Question: I have data for all the time I've spent coding. This data is represented as a dictionary where the key is the date and the value is a list of tuples containing the time I started a coding session and how long the coding session lasted.
I have successfully plotted this on a <URL> using the below code, where the y-axis is the date, the x-axis is the time in that day and each broken bar is an individual session.
'''
for i,subSessions in enumerate(sessions.values()):
plt.broken_barh(subSessions, (i,1))
months = {}
start = getStartMonth()
for month in period_range(start=start,end=datetime.today(),freq="M"):
month = str(month)
months[month] = (datetime.strptime(month,'%Y-%m')-start).days
plt.yticks(list(months.values()),months.keys())
plt.xticks(range(0,24*3600,3600),[str(i)+":00" for i in range(24)],rotation=45)
plt.gca().invert_yaxis()
plt.show()
'''

I want to use this data to discover what times of the day I spend the most time coding, but it isn't very clear from the above chart so I'd like to display it as a line graph or heatmap where the y-axis is the number of days I spent coding at the time on the x-axis (or, in other words, how many sessions are present in that column of the above chart). How do I accomplish this?
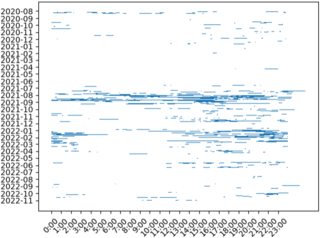
Answer: One way to do it is to use sampling. Choose how many samples you want to take in a given interval (the precision, for example 288 samples per day) and split each interval by that number of samples and count how many sessions are within this sample. The downside to this is that it can't be 100% precise and increasing the precision increases the time it takes to generate (for me, it takes several minutes to generate a second-precise image, though this level of precision makes little to no difference to the result).
Here is some code which can produce both a heatmap and a line graph
'''
# Configuration options
precisionPerDay = 288
timeTicksPerDay = 24
timeTickRotation = 60
timeTickFontSize = 6
heatmap = True
# Constants
hoursInDay = 24
secondsInHour = 3600
secondsInDay = hoursInDay*secondsInHour
xInterval = secondsInDay/precisionPerDay
timeTickSecondInterval = precisionPerDay/timeTicksPerDay
timeTickHourInterval = hoursInDay/timeTicksPerDay
# Calculating x-axis (time) ticks
xAxis = range(precisionPerDay)
timeTickLabels = []
timeTickLocations = []
for timeTick in range(timeTicksPerDay):
timeTickLocations.append(int(timeTick*timeTickSecondInterval))
hours = timeTick/timeTicksPerDay*hoursInDay
hour = int(hours)
minute = int((hours-hour)*60)
timeTickLabels.append(f"{hour:02d}:{minute:02d}")
# Calculating y-axis (height)
heights = []
for dayX in xAxis:
rangeStart = dayX*xInterval
rangeEnd = rangeStart+xInterval
y = 0
for date,sessions in sessions.items():
for session in sessions:
if session[0] < rangeEnd and session[0]+session[1] > rangeStart:
y += 1
heights.append(y)
# Plotting data
if heatmap:
plt.yticks([])
plt.imshow([heights], aspect="auto")
else:
plt.plot(xAxis,heights)
plt.ylim(ymin=0)
plt.xlim(xmin=0,xmax=len(heights))
plt.xlabel("Time of day")
plt.ylabel("How often I've coded at that time")
plt.xticks(timeTickLocations,timeTickLabels,
fontsize=timeTickFontSize,rotation=timeTickRotation)
plt.show()
'''
And here are some sample results
Graph produced by same configuration options shown in above code

Same data but as a line graph with a lower precision (24 per day) and more time ticks (48)